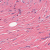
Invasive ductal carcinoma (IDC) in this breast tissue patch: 0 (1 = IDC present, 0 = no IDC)